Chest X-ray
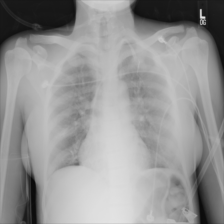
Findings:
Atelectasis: negative
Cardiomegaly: negative
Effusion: negative
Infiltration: negative
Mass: negative
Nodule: negative
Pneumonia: negative
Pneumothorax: negative
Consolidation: negative
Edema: negative
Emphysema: negative
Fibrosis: negative
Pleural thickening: negative
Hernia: negative